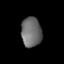
Tissue: lung
Cell type: Endothelial cells
Senescence score: 0.5683
Nuclear area (px): 596
Mean DAPI intensity: 107.72